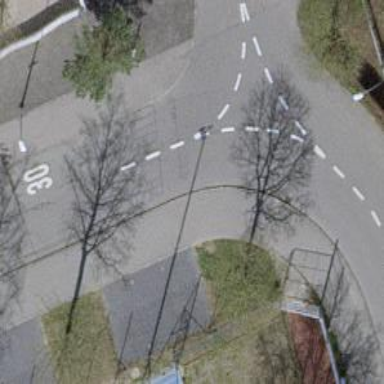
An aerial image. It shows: Uncontrolled zebra crossing on the road.